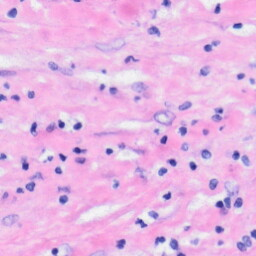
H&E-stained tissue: Liver